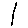
Label: line